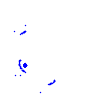
Particle: kaon